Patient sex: M
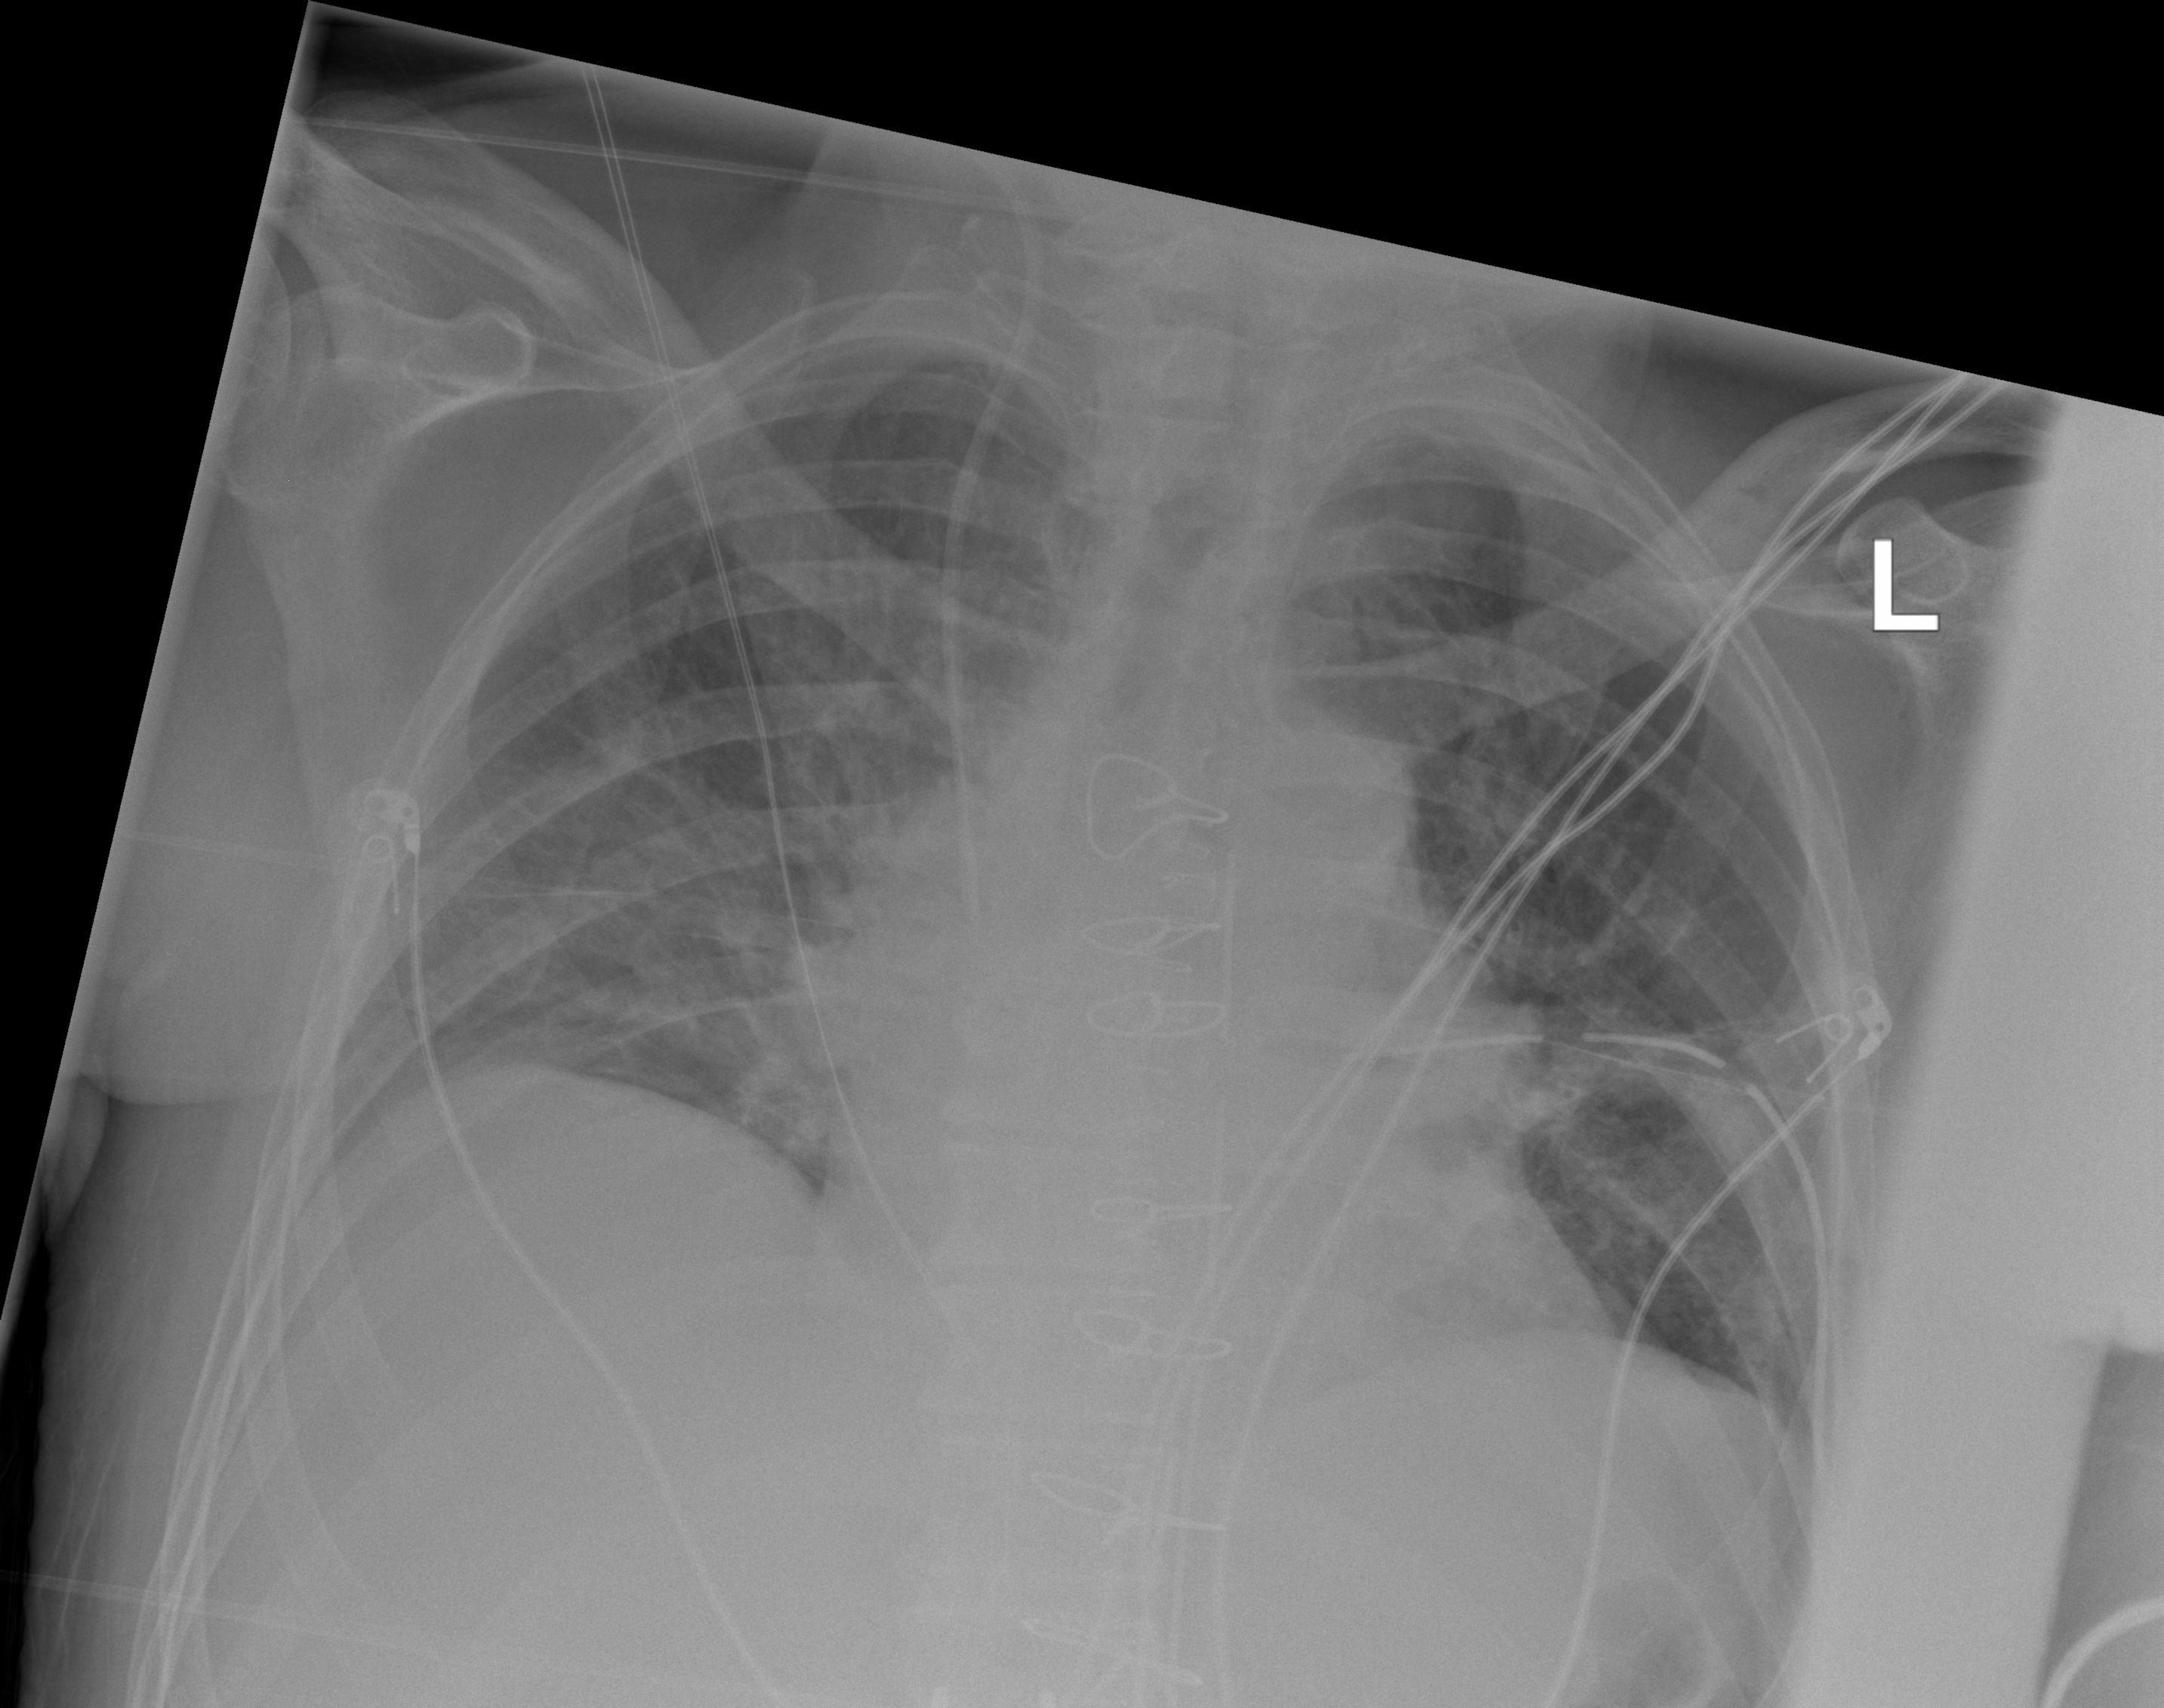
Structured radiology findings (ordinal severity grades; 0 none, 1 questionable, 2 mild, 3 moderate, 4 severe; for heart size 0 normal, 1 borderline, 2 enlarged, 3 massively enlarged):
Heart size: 2
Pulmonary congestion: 1
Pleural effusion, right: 2
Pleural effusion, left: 0
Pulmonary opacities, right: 2
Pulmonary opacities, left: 0
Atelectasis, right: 2
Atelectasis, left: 0